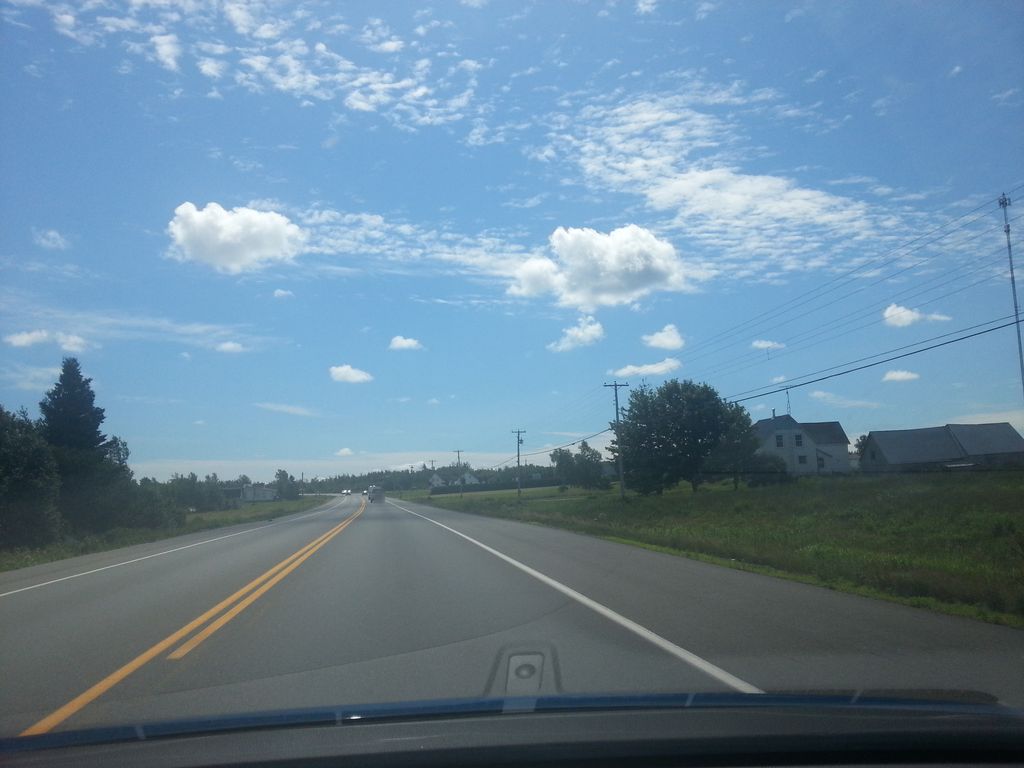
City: charlottetown